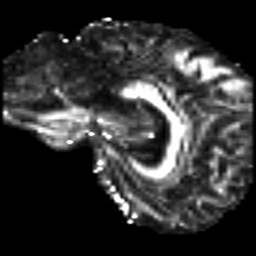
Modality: FA
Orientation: sagittal
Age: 45
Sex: female
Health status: ill
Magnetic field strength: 3 T
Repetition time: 8.4 s
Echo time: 0.0926 s